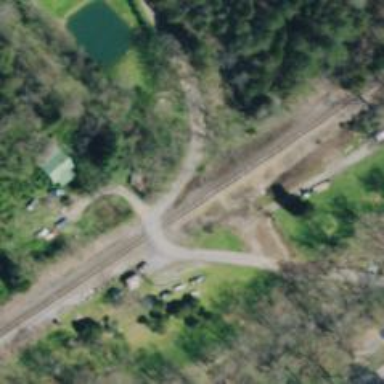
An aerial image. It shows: Level crossing along the railway.